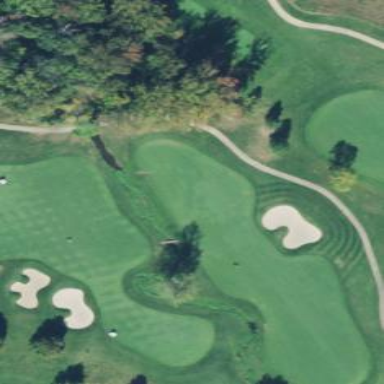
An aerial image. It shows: Golf fairway surrounded by grass.